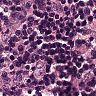
Metastatic tissue present: no